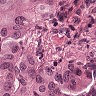
Metastatic tissue present: yes